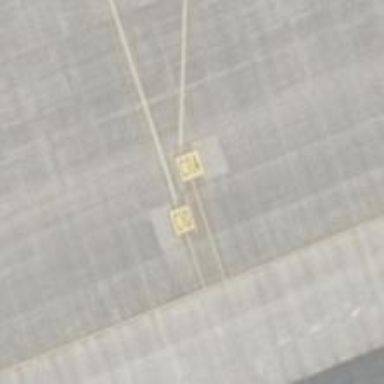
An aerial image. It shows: Parking position at the airport on concrete surface.